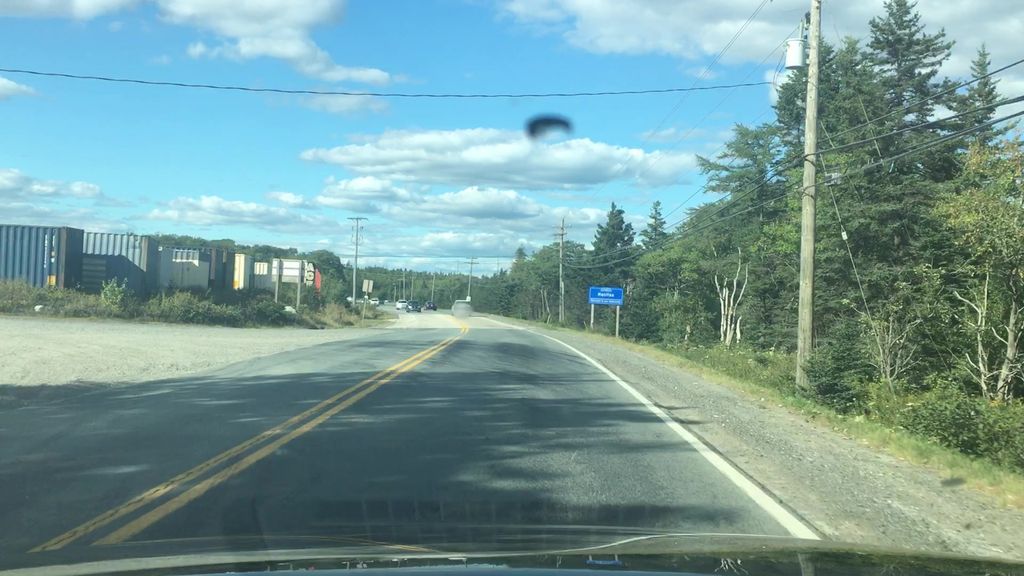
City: halifax